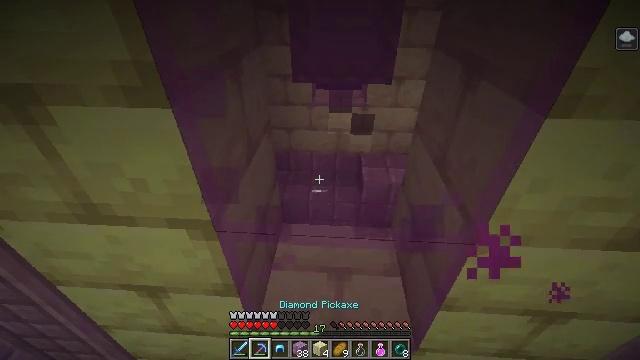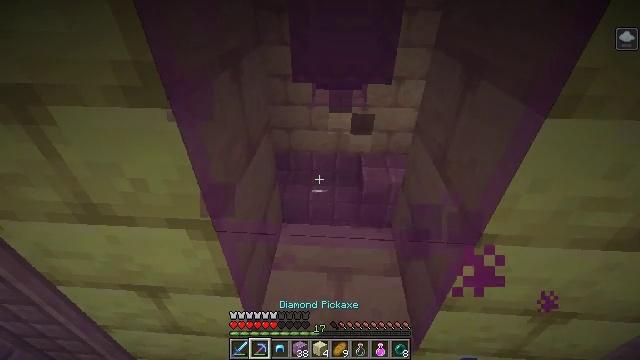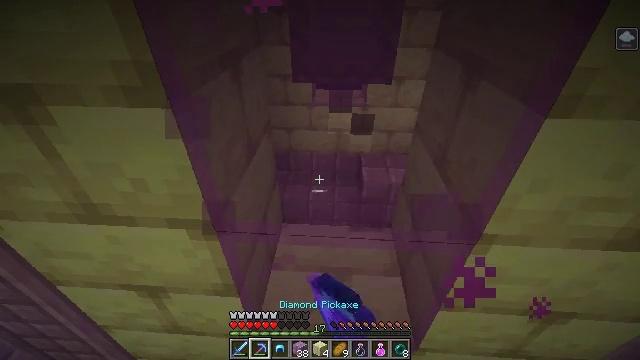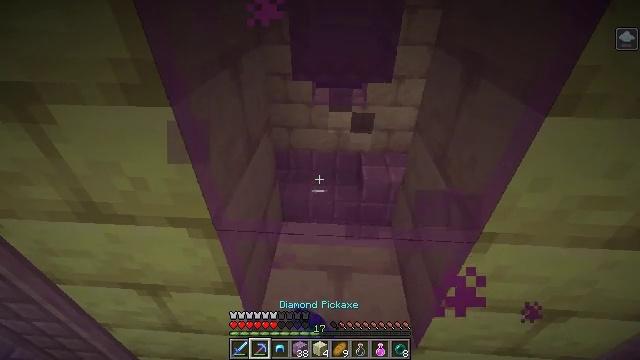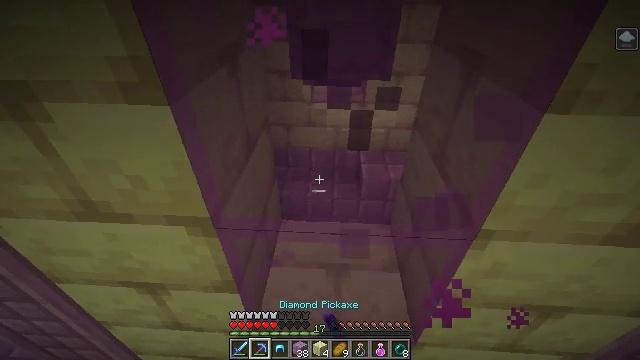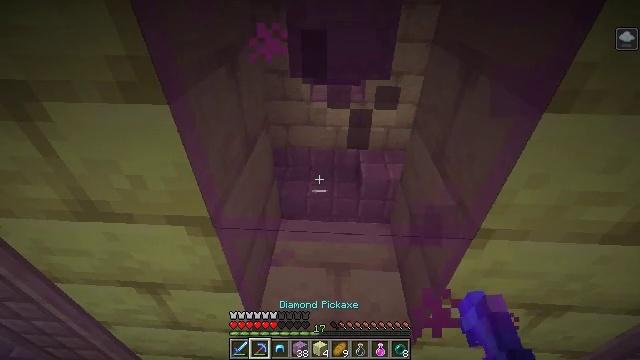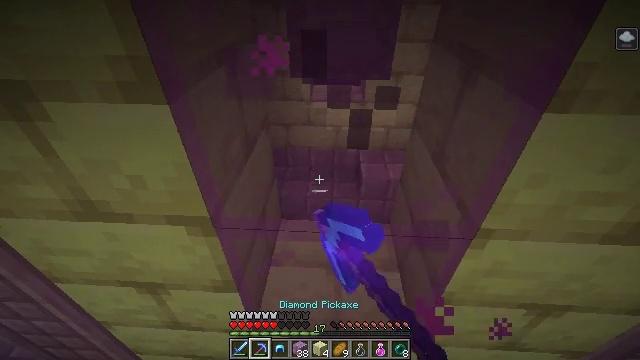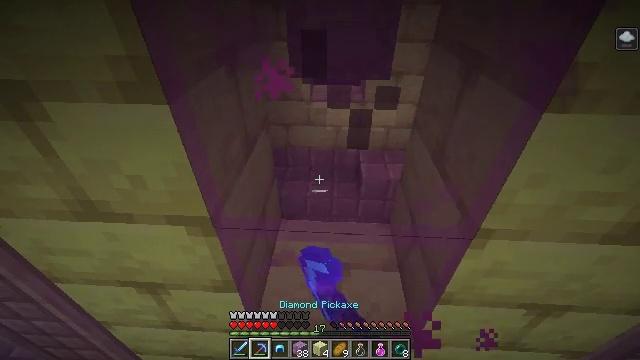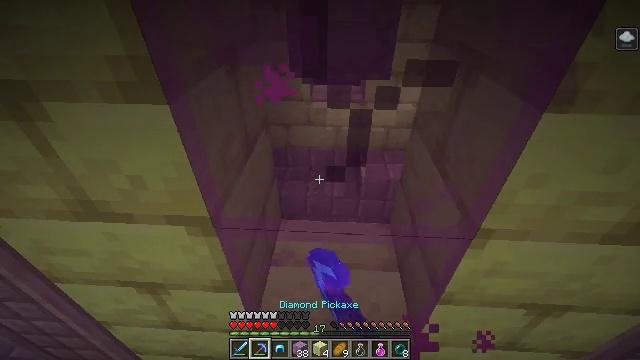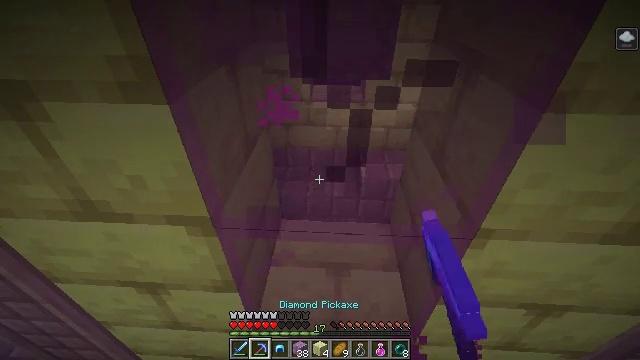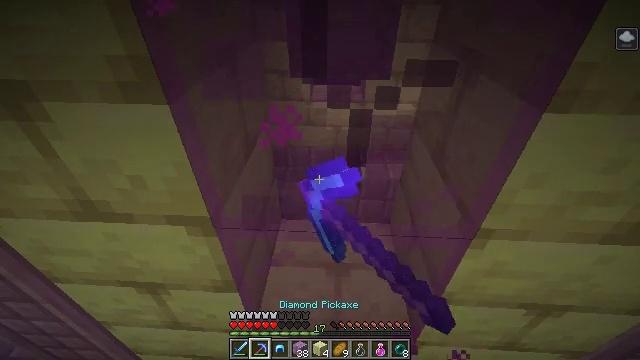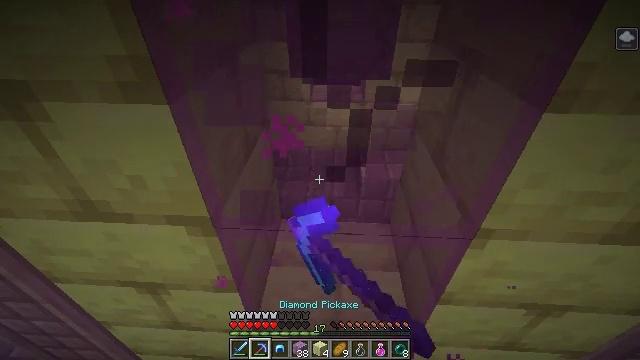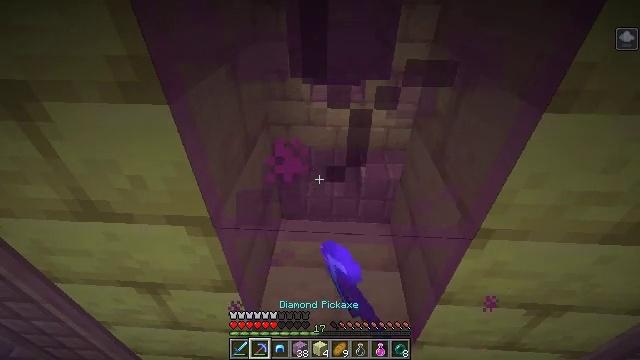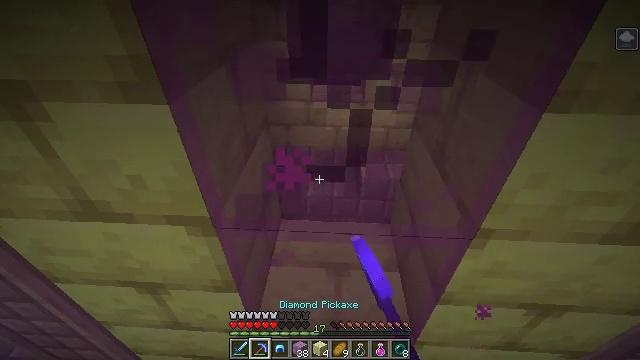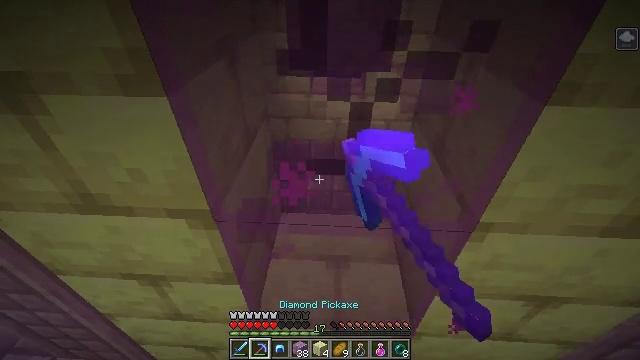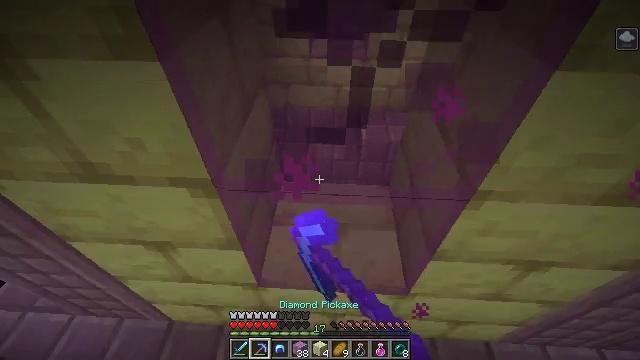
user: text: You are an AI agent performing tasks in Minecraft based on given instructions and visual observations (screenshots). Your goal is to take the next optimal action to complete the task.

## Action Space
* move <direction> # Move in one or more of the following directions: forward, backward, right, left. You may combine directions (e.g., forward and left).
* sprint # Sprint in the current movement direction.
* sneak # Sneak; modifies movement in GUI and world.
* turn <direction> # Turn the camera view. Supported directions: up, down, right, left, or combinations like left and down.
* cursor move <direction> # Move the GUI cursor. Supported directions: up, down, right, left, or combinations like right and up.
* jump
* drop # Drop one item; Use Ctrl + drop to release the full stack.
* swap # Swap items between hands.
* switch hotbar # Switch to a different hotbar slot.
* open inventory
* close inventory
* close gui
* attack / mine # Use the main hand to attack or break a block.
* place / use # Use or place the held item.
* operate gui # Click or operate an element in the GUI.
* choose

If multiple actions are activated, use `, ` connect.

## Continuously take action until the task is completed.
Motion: motion action
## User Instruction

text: Get end stone bricks for building or crafting.
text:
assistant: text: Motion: attack / mine
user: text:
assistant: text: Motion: attack / mine
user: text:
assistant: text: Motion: attack / mine
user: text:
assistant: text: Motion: attack / mine
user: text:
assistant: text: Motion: attack / mine
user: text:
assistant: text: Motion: attack / mine
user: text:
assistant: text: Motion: attack / mine
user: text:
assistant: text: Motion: attack / mine
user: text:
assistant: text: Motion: attack / mine
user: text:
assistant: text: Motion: attack / mine
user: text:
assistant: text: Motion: attack / mine
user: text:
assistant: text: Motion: attack / mine
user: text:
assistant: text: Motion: attack / mine
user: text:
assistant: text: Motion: turn down, attack / mine
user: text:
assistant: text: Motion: turn down, attack / mine
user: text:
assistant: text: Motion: turn down, attack / mine
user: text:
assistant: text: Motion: turn down, attack / mine
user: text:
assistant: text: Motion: turn down, attack / mine
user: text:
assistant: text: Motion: turn down, attack / mine
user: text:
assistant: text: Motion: attack / mine
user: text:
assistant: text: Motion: attack / mine
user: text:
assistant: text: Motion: attack / mine
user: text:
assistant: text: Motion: turn down, attack / mine
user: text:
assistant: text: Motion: turn down, attack / mine
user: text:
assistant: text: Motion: attack / mine
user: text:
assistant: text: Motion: attack / mine
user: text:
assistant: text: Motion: turn down, attack / mine
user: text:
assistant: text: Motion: attack / mine
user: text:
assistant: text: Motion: attack / mine
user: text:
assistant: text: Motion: attack / mine